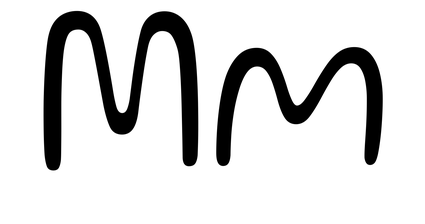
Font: Gluten_ExtraLight